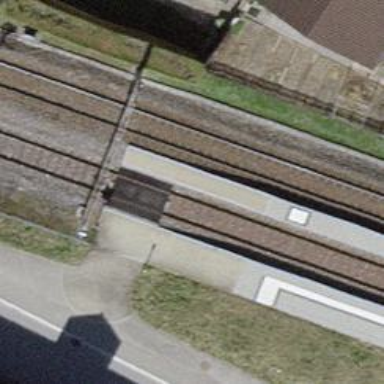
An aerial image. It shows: Crossing for the railway.